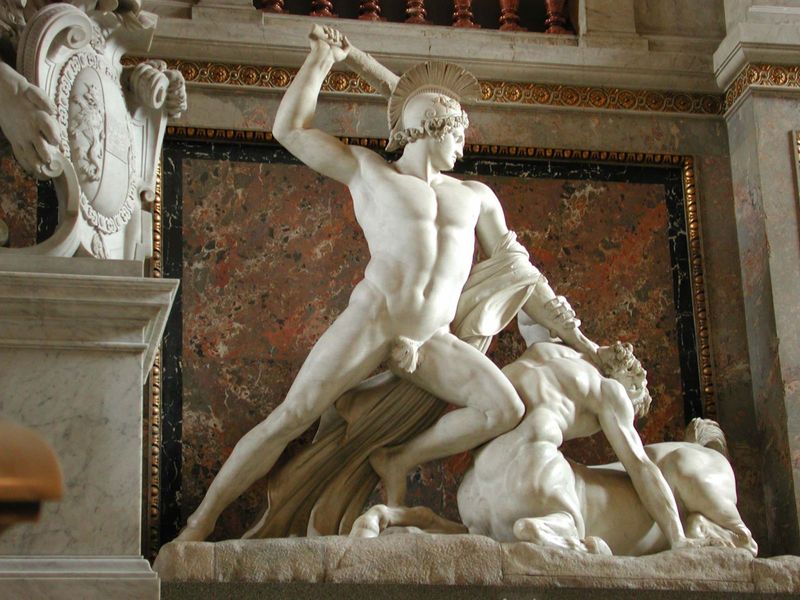
Titel: Theseus und der Kentaur
Künstler: Antonio Canova
Schlagwörter: held, kampf, mann, nackt, brust, marmor, weiss, bart, figur, huf, schweif, figuren, schwert, soldat, helm, wappen, faun, zentaur, töten, herkules, centaur, eichenlaub, gurgel